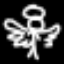
Label: angel